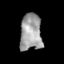
Tissue: lung
Cell type: Epithelial cells
Senescence score: 0.2291
Nuclear area (px): 776
Mean DAPI intensity: 159.802